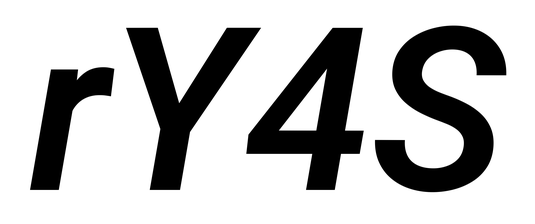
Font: Roboto-Italic_SemiBold_Italic